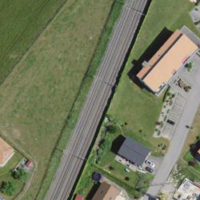
EUNIS habitat code: 52
Species observed at this site:
Carpinus betulus
Geum montanum